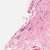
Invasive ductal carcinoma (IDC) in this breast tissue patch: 0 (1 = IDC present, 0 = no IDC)